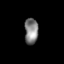
Tissue: skin
Cell type: Epithelial cells
Senescence score: 0.2115
Nuclear area (px): 348
Mean DAPI intensity: 129.44